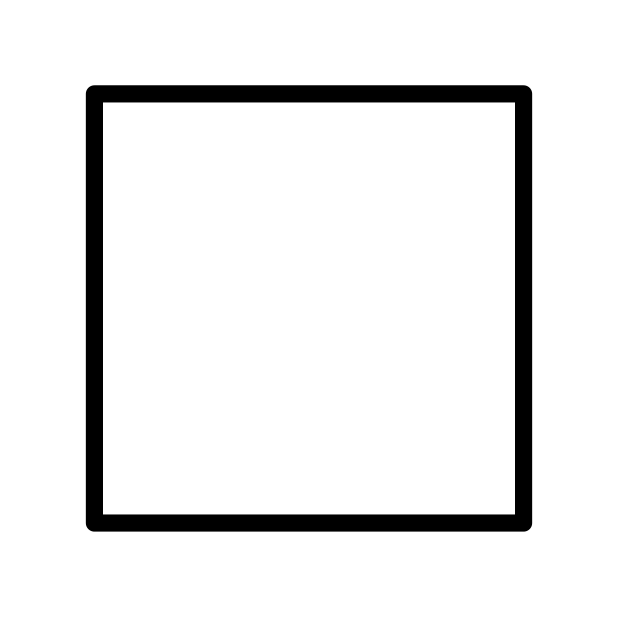
Emoji: ⬜
Name: white large square
Unicode: 0x2b1c